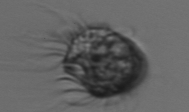
Label: Strombidium_morphotype1